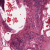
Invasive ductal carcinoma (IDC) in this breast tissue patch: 0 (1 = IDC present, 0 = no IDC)